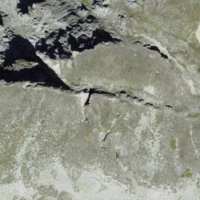
EUNIS habitat code: 48
Species observed at this site:
Aglais urticae
Issoria lathonia